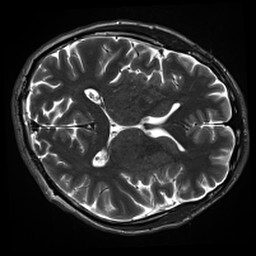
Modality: inplaneT2
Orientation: axial
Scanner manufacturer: siemens
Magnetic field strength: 3 T
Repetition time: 11 s
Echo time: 0.059 s